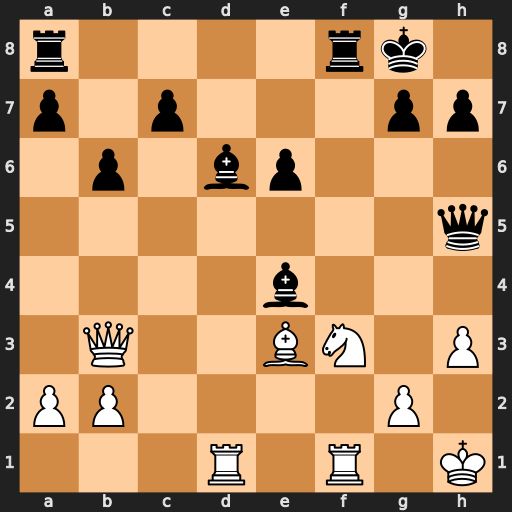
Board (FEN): r4rk1/p1p3pp/1p1bp3/7q/4b3/1Q2BN1P/PP4P1/3R1R1K
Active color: w
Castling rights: -
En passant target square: -
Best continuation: Qxe6+ Kh8 Qxe4